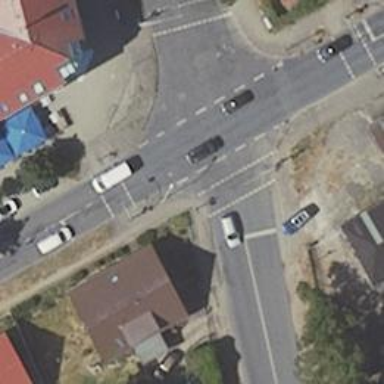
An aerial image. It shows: Road with traffic signals.